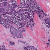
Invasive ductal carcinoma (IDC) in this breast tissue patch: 1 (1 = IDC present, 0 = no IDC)